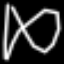
Label: squiggle